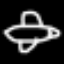
Label: airplane